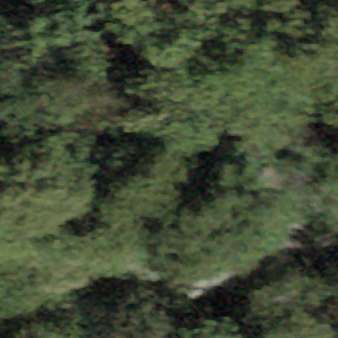
Label: other